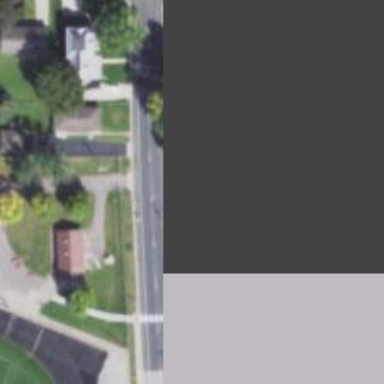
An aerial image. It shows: School driveway surfaced with asphalt.